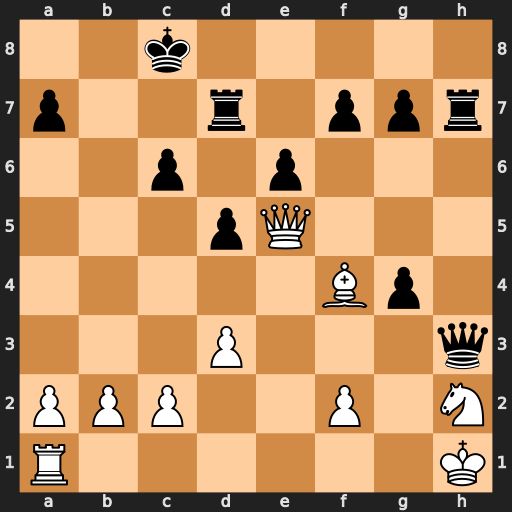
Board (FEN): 2k5/p2r1ppr/2p1p3/3pQ3/5Bp1/3P3q/PPP2P1N/R6K
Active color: w
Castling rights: -
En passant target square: -
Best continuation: Qb8#